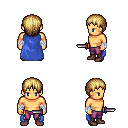
a pixel art fantasy rpg character, male body template, human, tanned skin, blue cape, magenta pants, blonde plain hairstyle, white cloth bandages, maroon shoes, dagger, four views (front, back, left, right), 2x2 character sprite sheet, small pixel art, hard edges, no anti-aliasing